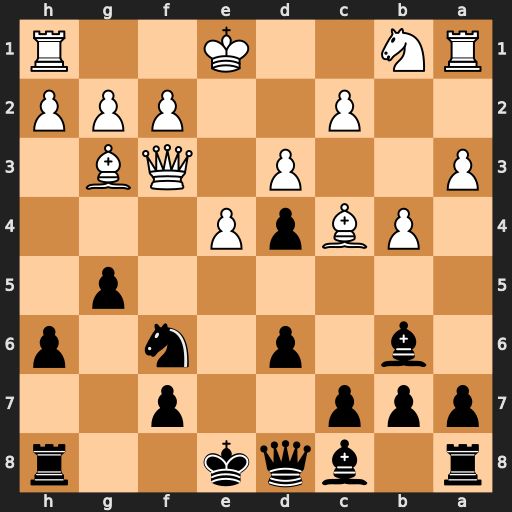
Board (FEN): r1bqk2r/ppp2p2/1b1p1n1p/6p1/1PBpP3/P2P1QB1/2P2PPP/RN2K2R
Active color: b
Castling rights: KQkq
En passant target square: -
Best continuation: Bg4 Qxg4 Nxg4